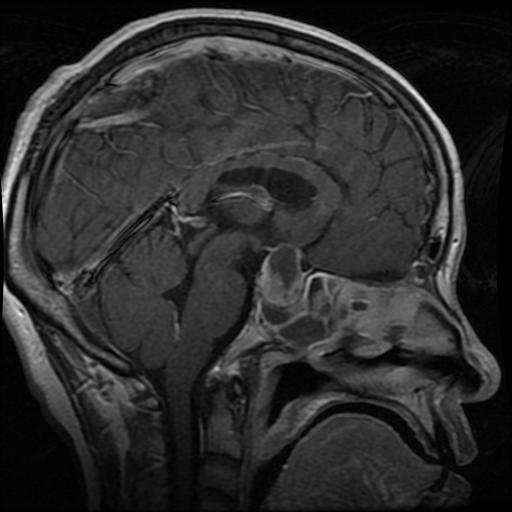
Label: pituitary